Question: This code creates 'QTreeWidget' with 'QComboBox' and 'QLineEdit' set as 'item widgets' (using 'setItemWidget()' method).
Clicking an item's name ('Item_1', 'Item_2' and etc) makes the item "selected" but its item widgets stay deselected. Is there any 'QTreeWidgetItem' flag or an attribute to set so when the item is clicked all its item-widgets are selected automatically?

'''
from PyQt4 import QtCore, QtGui
app = QtGui.QApplication([])
class Tree(QtGui.QTreeWidget):
def __init__(self, *args, **kwargs):
super(Tree, self).__init__()
for each in ['Item_1','Item_2','Item_3','Item_4','Item_5']:
item=QtGui.QTreeWidgetItem([each])
self.addTopLevelItem(item)
self.setItemWidget(item, 1, QtGui.QComboBox())
self.setItemWidget(item, 2, QtGui.QLineEdit())
self.setColumnCount(5)
self.resize(360,240)
self.show()
tree=Tree()
sys.exit(app.exec_())
'''
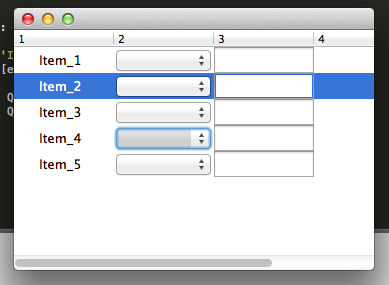
Answer: Your can implemented SIGNAL 'void itemClicked (QTreeWidgetItem*,int)' when the item is clicked 1 its item-widgets are selected automatically. In this case I select 'QLineEdit' automatically.
First, connect SIGNAL 'void itemClicked (QTreeWidgetItem*,int)' of 'QTreeWidget'.
Last, get curent iten widget form current 'QTreeWidgetItem' ans set it focus.
'''
import sys
from PyQt4 import QtCore, QtGui
class Tree(QtGui.QTreeWidget):
ENUM_COMBOBOX = 1
ENUM_LINEEDIT = 2
def __init__(self, *args, **kwargs):
super(Tree, self).__init__()
for each in ['Item_1','Item_2','Item_3','Item_4','Item_5']:
item=QtGui.QTreeWidgetItem([each])
self.addTopLevelItem(item)
self.setItemWidget(item, self.ENUM_COMBOBOX, QtGui.QComboBox())
self.setItemWidget(item, self.ENUM_LINEEDIT, QtGui.QLineEdit())
self.setColumnCount(5)
self.resize(360,240)
self.show()
self.connect(self, QtCore.SIGNAL('itemClicked (QTreeWidgetItem *, int)'), self.itemClickedEvent)
def itemClickedEvent (self, currentQTreeWidgetItem, column):
currentQWidget = self.itemWidget(currentQTreeWidgetItem, self.ENUM_LINEEDIT)
currentQWidget.setFocus()
app = QtGui.QApplication([])
tree=Tree()
sys.exit(app.exec_())
'''
: <URL>
---
Regards,